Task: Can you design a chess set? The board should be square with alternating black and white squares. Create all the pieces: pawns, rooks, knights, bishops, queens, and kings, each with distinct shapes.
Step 2435:
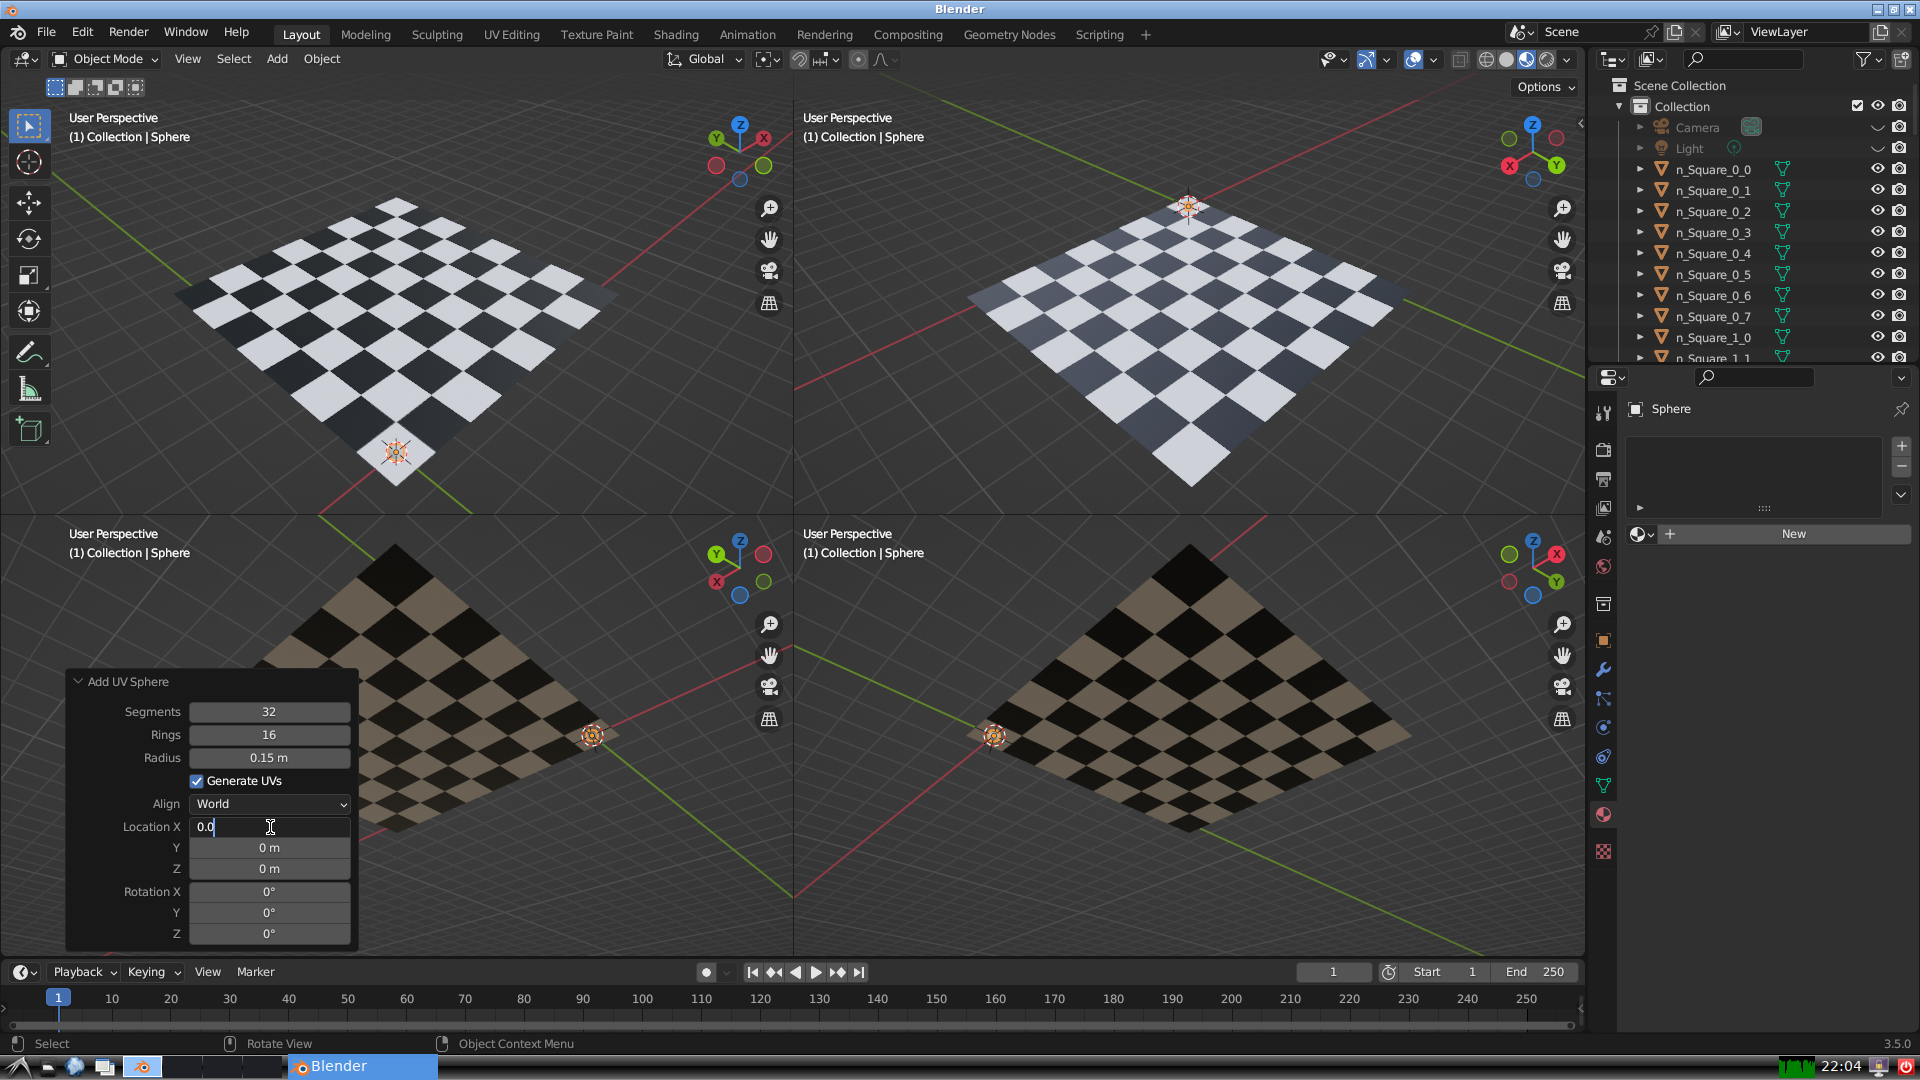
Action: {"key_press": ['Return']}